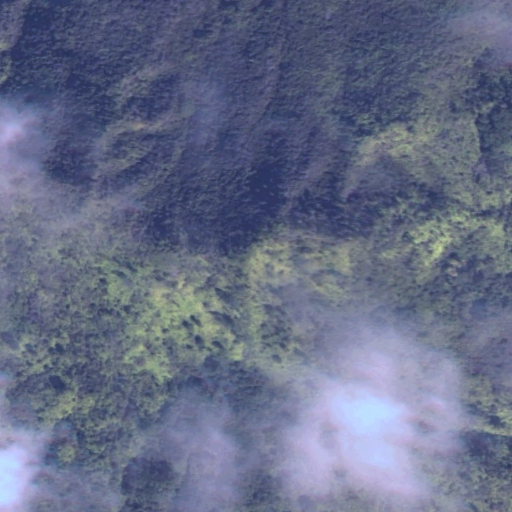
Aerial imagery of mountain in Hawaii named Kahoʻopulu containing only unknown